Question: I use GPUImage library from Brad Larson.
GPUImageBulgeDistortionFilter works fine over the image. But GPUImagePinchDistortion filter renders the effect over the original image in circular cut. This is not smoothly blended with the original image.
Can any one provide a solution to this ?

Ok, got it solved.. Following is the final shader to get the smooth blending of pinch effect..
'''
highp vec2 textureCoordinateToUse = vec2(textureCoordinate.x, (textureCoordinate.y * aspectRatio + 0.5 - 0.5 * aspectRatio));
highp float dist = distance(center, textureCoordinateToUse);
textureCoordinateToUse = textureCoordinate;
if (dist < radius)
{
textureCoordinateToUse -= center;
highp float percent = 1.0 + ((0.5 - dist) / 0.5) * scale;
textureCoordinateToUse = textureCoordinateToUse * percent;
textureCoordinateToUse += center;
//modification start
highp vec2 textureCoordinateDiff = textureCoordinate - textureCoordinateToUse;
textureCoordinateToUse = textureCoordinateToUse + textureCoordinateDiff*(dist/radius);
//modification end
gl_FragColor = texture2D(inputImageTexture, textureCoordinateToUse );
}
else
{
gl_FragColor = texture2D(inputImageTexture, textureCoordinate );
}
'''
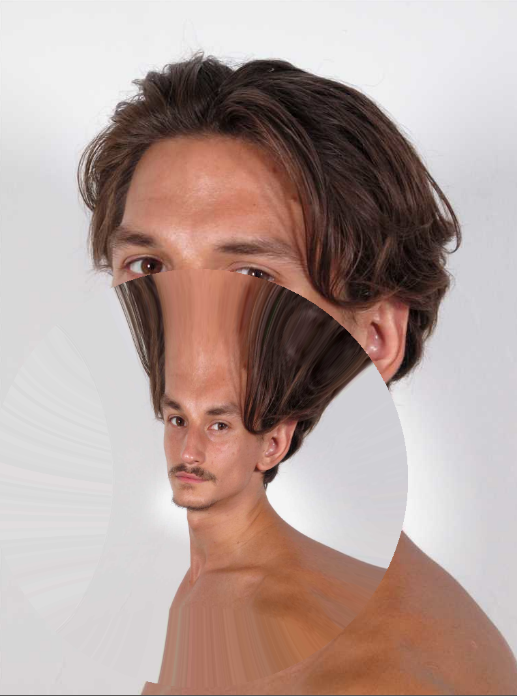
Answer: The pinch distortion filter uses the following fragment shader:
'''
varying highp vec2 textureCoordinate;
uniform sampler2D inputImageTexture;
uniform highp float aspectRatio;
uniform highp vec2 center;
uniform highp float radius;
uniform highp float scale;
void main()
{
highp vec2 textureCoordinateToUse = vec2(textureCoordinate.x, (textureCoordinate.y * aspectRatio + 0.5 - 0.5 * aspectRatio));
highp float dist = distance(center, textureCoordinateToUse);
textureCoordinateToUse = textureCoordinate;
if (dist < radius)
{
textureCoordinateToUse -= center;
highp float percent = 1.0 + ((0.5 - dist) / 0.5) * scale;
textureCoordinateToUse = textureCoordinateToUse * percent;
textureCoordinateToUse += center;
gl_FragColor = texture2D(inputImageTexture, textureCoordinateToUse );
}
else
{
gl_FragColor = texture2D(inputImageTexture, textureCoordinate );
}
}
'''
As you can see from that, there is a sharp demarkation between when the distance from the center point of the effect to the current pixel is less than the radius of the effect to when it is greater than that. This leads to the edge between the distorted region and the plain image beyond that.
If you want this to have more of a gradual effect, you could modify the above with a 'smoothstep()' function to more gradually ease the boundary between the distorted and normal regions. If you do so, I'd be glad to accept a pull request to that effect.